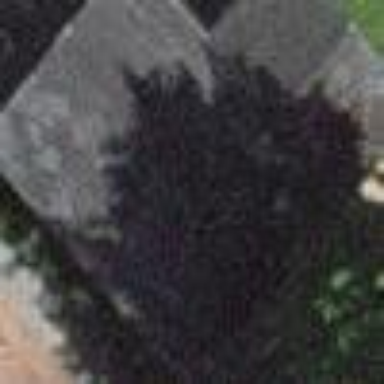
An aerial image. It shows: Shed.